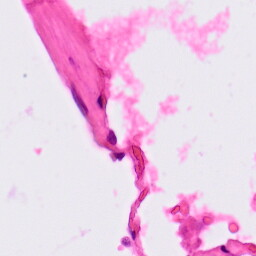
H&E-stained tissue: Lung